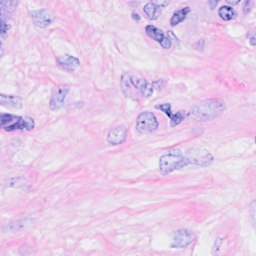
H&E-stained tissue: Breast